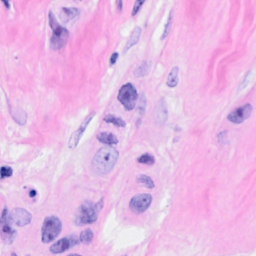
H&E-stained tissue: Breast